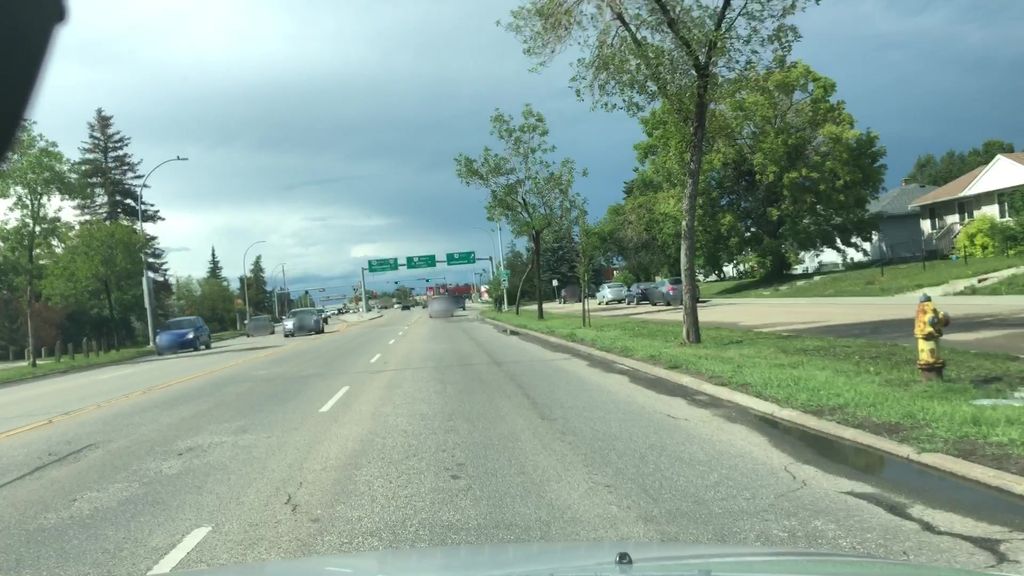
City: edmonton